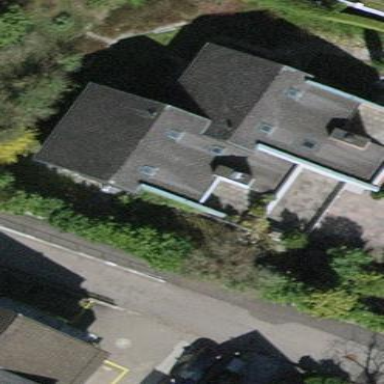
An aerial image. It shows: Building with tiled roof.